Question: I'm trying to show a 4-column grid in a javaFX program. This is how I setup the grid.
'''
GridPane gridPane = new GridPane();
gridPane.setHgap(10);
gridPane.setVgap(10);
ColumnConstraints c1 = new ColumnConstraints();
c1.setPercentWidth(25);
ColumnConstraints c2 = new ColumnConstraints();
c2.setPercentWidth(25);
ColumnConstraints c3 = new ColumnConstraints();
c3.setPercentWidth(25);
ColumnConstraints c4 = new ColumnConstraints();
c4.setPercentWidth(25);
gridPane.getColumnConstraints().addAll(c1,c2,c3,c4);
'''
I have placed the label and textfields in columns 1,3 and columns 2,4 respectively. Problem is there is a gap between the textfield and the next label and hence the width of the second textfield is reduced.

How can I solve this?
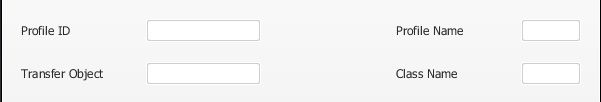
Answer: Here a very simple 'Application using GridPane'. It uses the same 'gridPane column constraints' and has 'Label's' and 'TextField's' as used by your example.

If you are worried about the gap between the Label and TextField, you must remember that the total width of the gridpane is divided into 4 parts (25% each). The TextField fills the space, Label fills the space too, but we see only the Text.
'''
public class GridPaneExample extends Application {
@Override
public void start(Stage primaryStage) throws Exception {
GridPane gridPane = new GridPane();
gridPane.setHgap(10);
gridPane.setVgap(10);
gridPane.setPadding(new Insets(10));
ColumnConstraints c1 = new ColumnConstraints();
c1.setPercentWidth(25);
ColumnConstraints c2 = new ColumnConstraints();
c2.setPercentWidth(25);
ColumnConstraints c3 = new ColumnConstraints();
c3.setPercentWidth(25);
ColumnConstraints c4 = new ColumnConstraints();
c4.setPercentWidth(25);
gridPane.getColumnConstraints().addAll(c1, c2, c3, c4);
gridPane.add(new Label("Profile ID"), 0, 0);
gridPane.add(new TextField(), 1, 0);
gridPane.add(new Label("Profile Name"), 2, 0);
gridPane.add(new TextField(), 3, 0);
gridPane.add(new Label("Transfer Object"), 0, 1);
gridPane.add(new TextField(), 1, 1);
gridPane.add(new Label("Class Name"), 2, 1);
gridPane.add(new TextField(), 3, 1);
primaryStage.setScene(new Scene(gridPane, 500, 500));
primaryStage.show();
}
public static void main(String[] args) {
launch(args);
}
}
'''
If you are still not able to tweak your code and fix it, consider editing your code and adding a <URL>